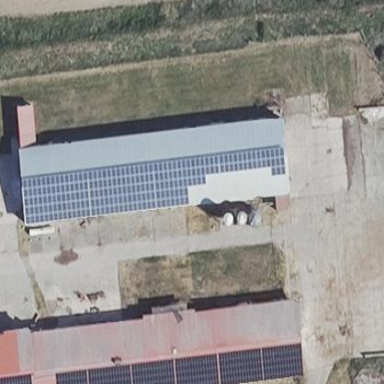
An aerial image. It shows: Building featuring small installation solar photovoltaic panel for electricity generation.